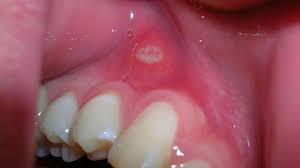
Condition: Mouth Ulcer